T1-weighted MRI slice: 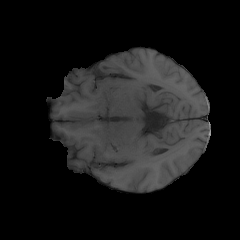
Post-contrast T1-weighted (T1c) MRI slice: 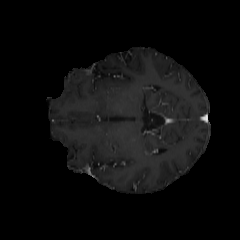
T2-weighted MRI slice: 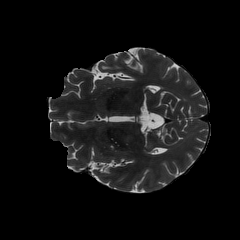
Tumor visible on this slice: no